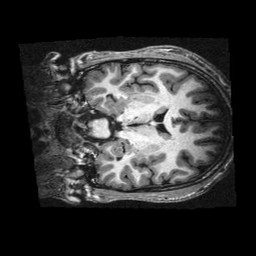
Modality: T1w
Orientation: coronal
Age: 22
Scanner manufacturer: siemens
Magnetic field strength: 3 T
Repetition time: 2.3 s
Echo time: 0.00336 s